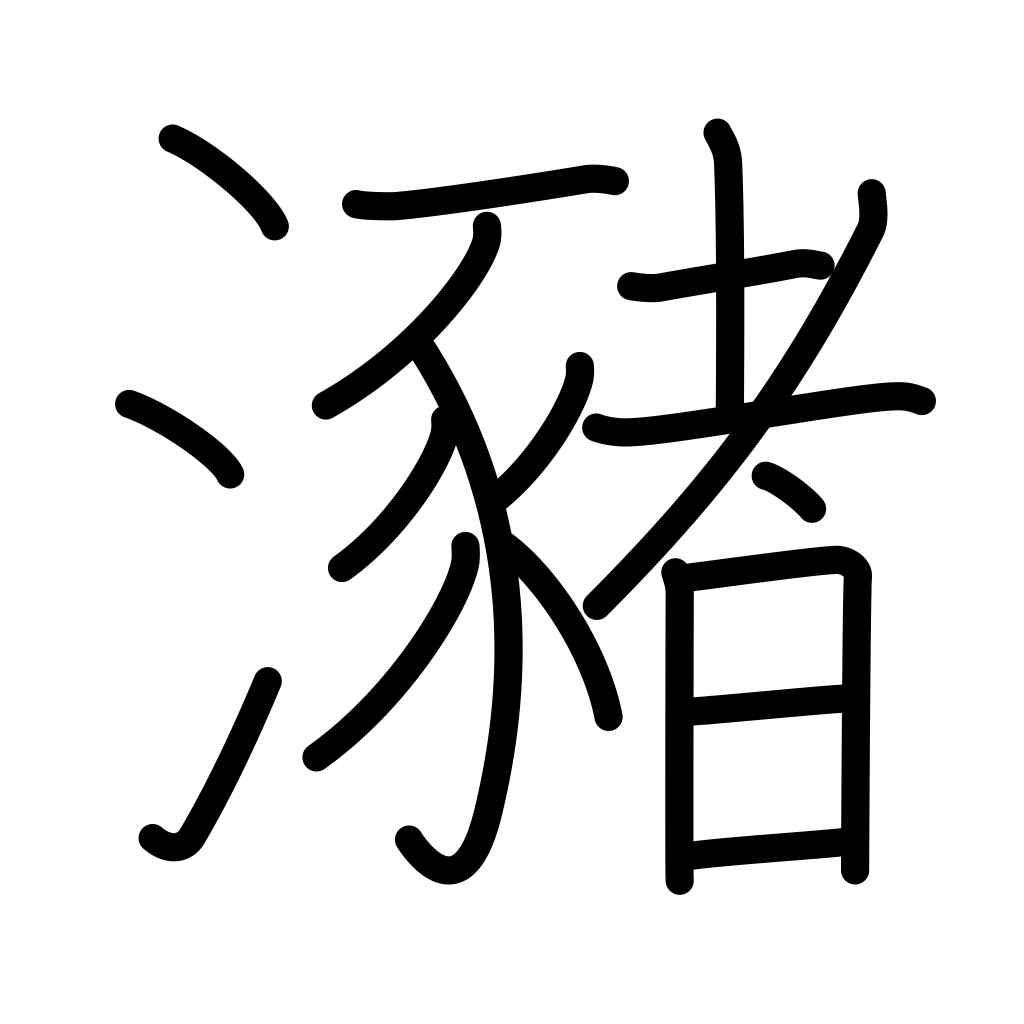
Meaning: pool, puddle